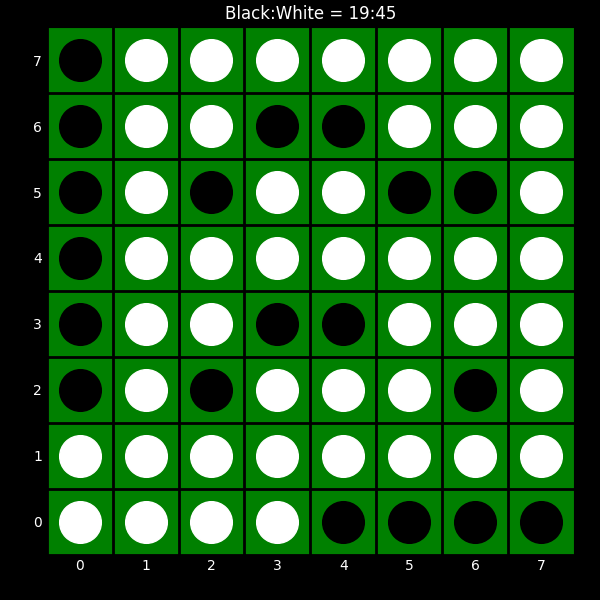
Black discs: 19
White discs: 45